Question: I am designing a 3 column web page layout like below.

To make it responsive I specified widths in %, min width in pixels and 'float:left'. Now If I resize the page, all 3 DIVs (1,2, and 3) get resized first then 3rd DIV moves below of 1st DIV. If I resize more then 2nd DIV moves to below of 1st and 3rd moves below to 2nd.
This is because of float property. But I want to modify it in such a way that 3rd DIV should be moved first (as it is already being) then 1st DIV should be moved instead of 2nd DIV. 2nd DIV must be on the top.
How can I do this?
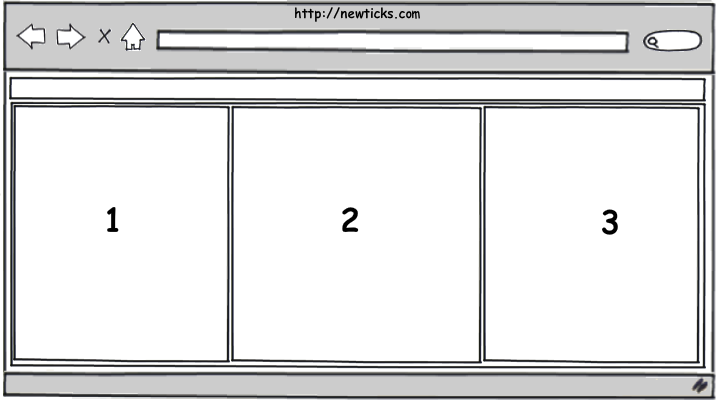
Answer: Sorry I had some missed some details on how it should look earlier, here is another solution with some simple jQuery/javascript:
<URL>
This solution has Column 1 move to the bottom instead of to the middle.
Here is the code broken down
'''
function resizeHandlr(){
trigger = $("#superwrap").width(); // get width of wrapper
$("#supersize").html("superwrap size: " + trigger + "px");
if (trigger > 600){
// if greater than 600px, make all widths 33.33% so they are responsive;
} else if ( (trigger < 600) && (trigger > 400)){
// if between 600 and 400px, make top columns 50% and bottom one 100%
// move column1 back to top of wrapper (if coming from < 400px)
} else if (trigger < 400) {
// if wrapper is less than 400px, make all widths 100%
// also MOVE column 1 to the bottom of wrapper
}
}
'''